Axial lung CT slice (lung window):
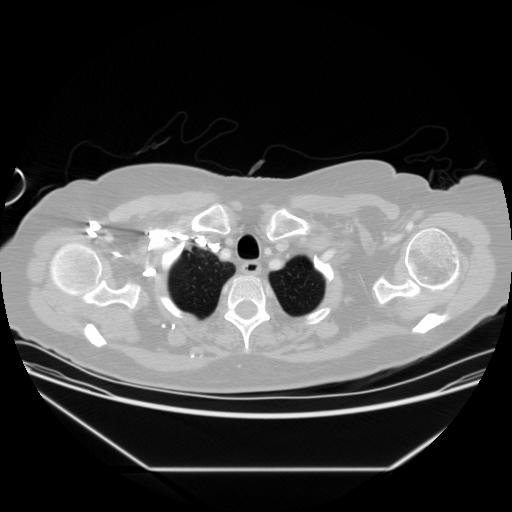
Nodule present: no